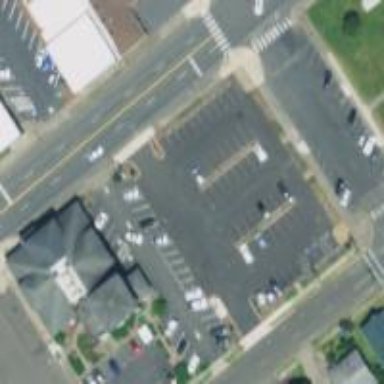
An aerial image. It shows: Parking area with surface.